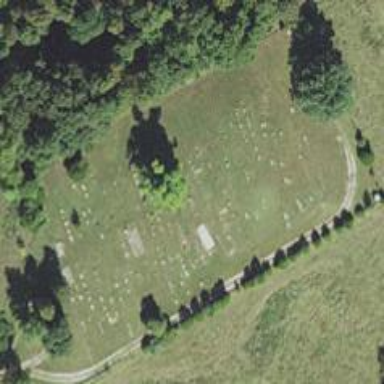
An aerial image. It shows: Cemetery.